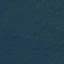
Label: Forest